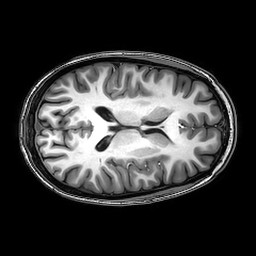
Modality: T1w
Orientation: axial
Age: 19
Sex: female
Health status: healthy
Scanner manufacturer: philips
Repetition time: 0.008203 s
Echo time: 0.00377 s